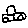
Label: car